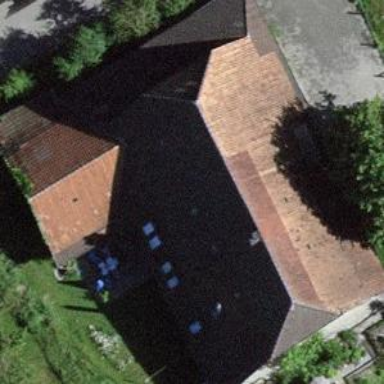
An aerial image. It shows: Farm building.